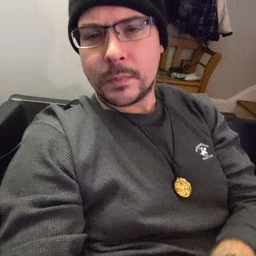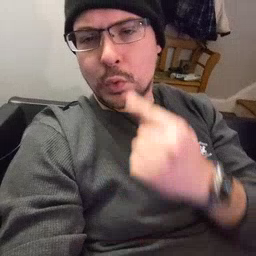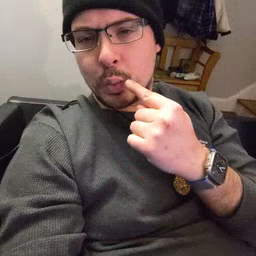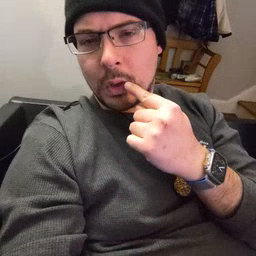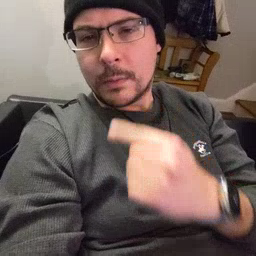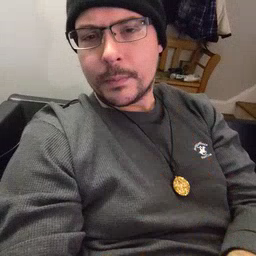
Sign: tooth